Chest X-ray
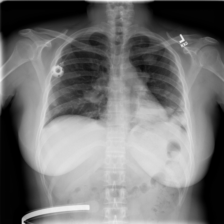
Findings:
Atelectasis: negative
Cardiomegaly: negative
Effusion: negative
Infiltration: positive
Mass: positive
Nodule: negative
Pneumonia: negative
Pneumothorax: negative
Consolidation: negative
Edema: negative
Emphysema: negative
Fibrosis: negative
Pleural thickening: negative
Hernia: negative